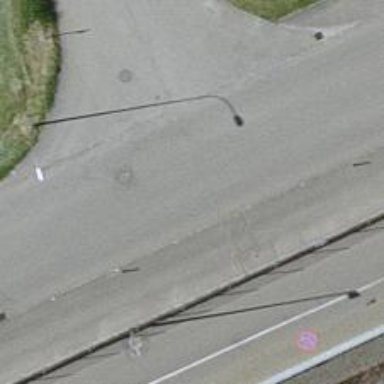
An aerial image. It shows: Unclassified road with asphalt surface.